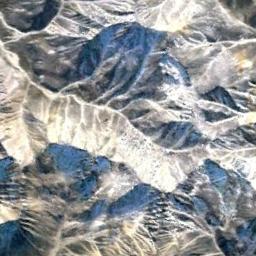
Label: snowberg